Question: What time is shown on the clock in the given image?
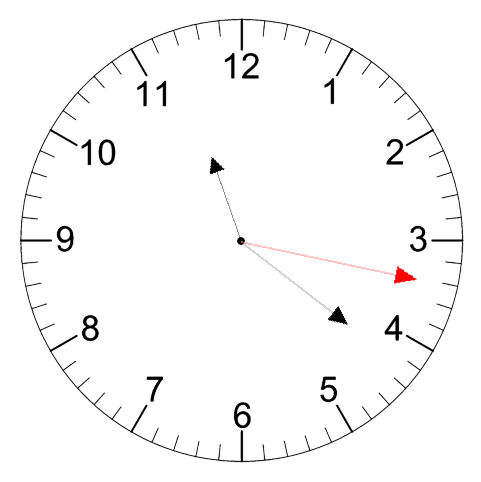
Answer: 11:21:17